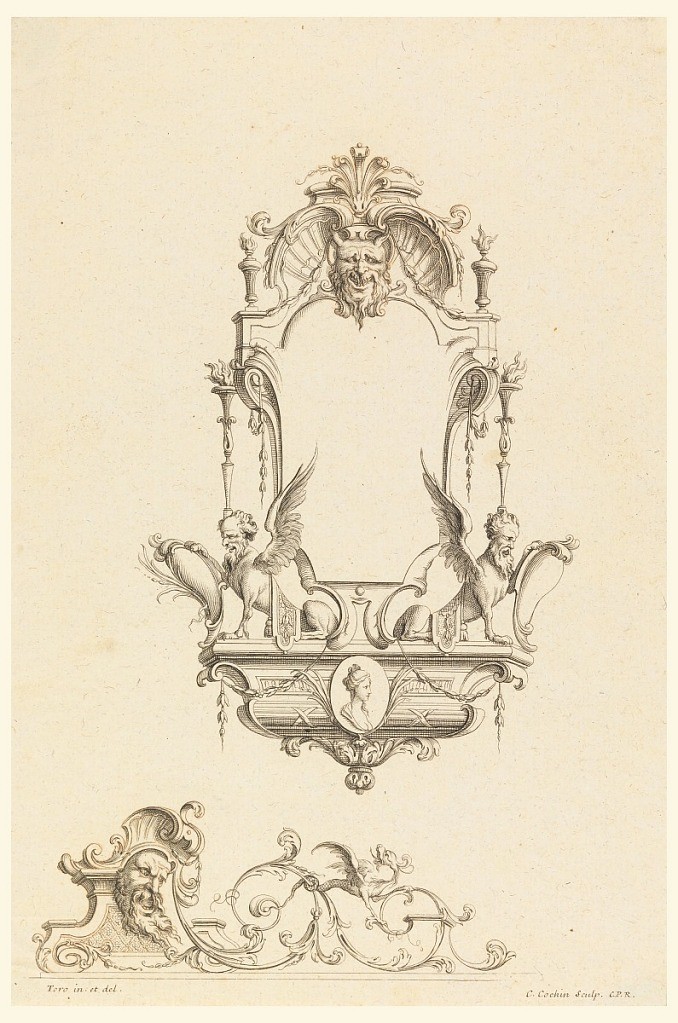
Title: Design for Cartouche with Cupid, a Horse and Spears from "Cartouches Nouvellement Inventez"
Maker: Charles-Nicolas Cochin the younger, French, 1715–1790
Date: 18th century
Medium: Etching on paper
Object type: Print
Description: Design of a cartouche composed of a mask above, below sphinxes with bearded men's heads; profile image of a woman. Lower portion of design includes foliate C-curves growing from a bearded man's head.